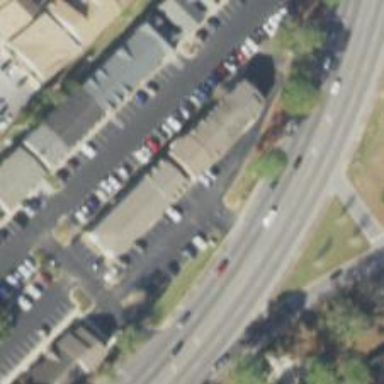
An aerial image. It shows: Parking space is available.